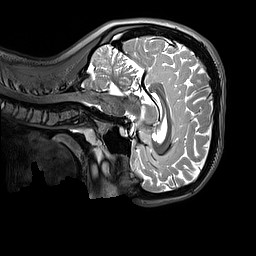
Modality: T2w
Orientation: sagittal
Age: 12
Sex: female
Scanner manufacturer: siemens
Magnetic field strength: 3 T
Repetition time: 3.2 s
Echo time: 0.408 s